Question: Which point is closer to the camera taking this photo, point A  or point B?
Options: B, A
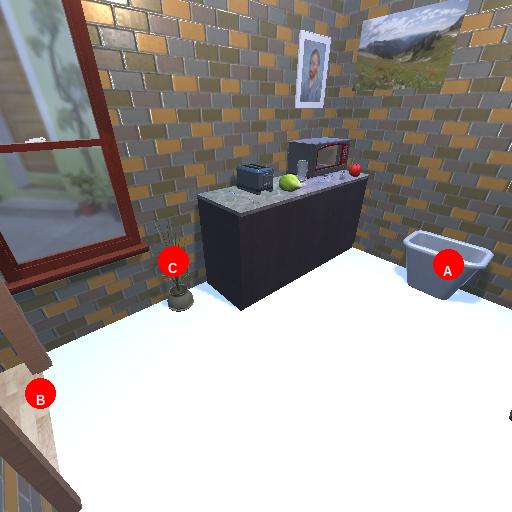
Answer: B